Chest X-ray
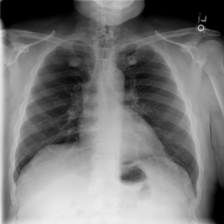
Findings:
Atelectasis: negative
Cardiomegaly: negative
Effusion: negative
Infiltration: positive
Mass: negative
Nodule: negative
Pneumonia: negative
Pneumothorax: negative
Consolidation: negative
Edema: negative
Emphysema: negative
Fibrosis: negative
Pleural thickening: negative
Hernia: negative